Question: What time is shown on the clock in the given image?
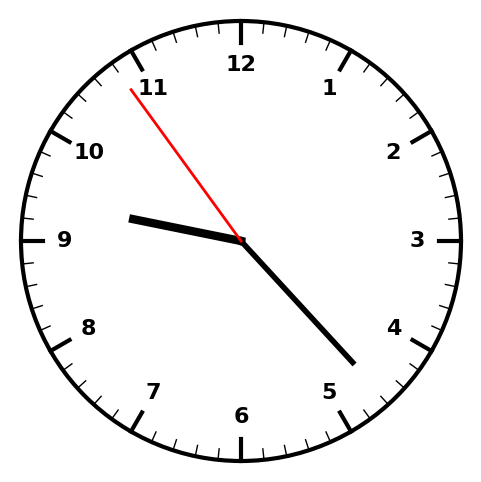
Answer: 09:22:54